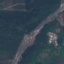
Land use / land cover: Highway